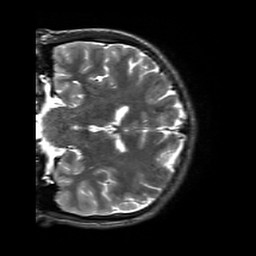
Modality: T2w
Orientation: coronal
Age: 21
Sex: male
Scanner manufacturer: siemens
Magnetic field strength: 3 T
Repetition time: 8.53 s
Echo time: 0.091 s